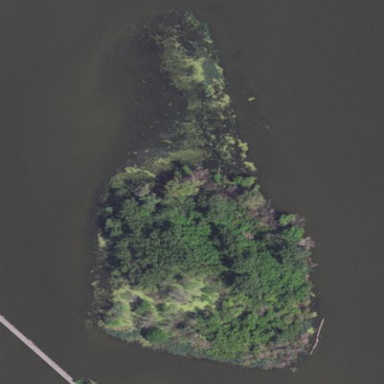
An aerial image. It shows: Islet.